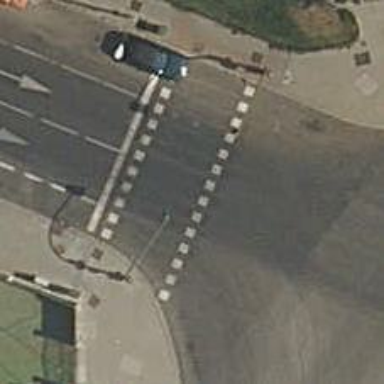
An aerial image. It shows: Road crossing with traffic signals.